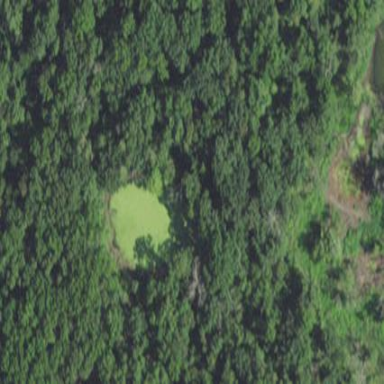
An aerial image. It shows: Pond with natural water.